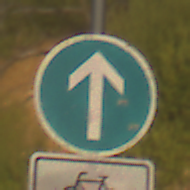
Verkehrszeichen: VorgeschriebeneFahrtrichtungGeradeaus
Zusatzzeichen unten: EinspurigeFahrzeugeFrei1
Umgebung: Outdoor, Nature
Tageszeit: SunriseSunset
Wetter: PartlyCloudy
Licht: Natural
Jahreszeit: NotSpecified
Kontrast: MediumContrast